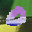
Label: 0